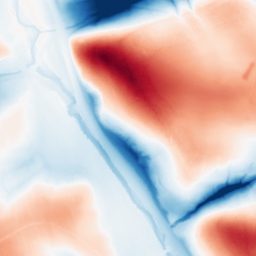
Category: classical
Decomposition family: gaussian_anisotropic
Decomposition parameters: sigma_x: 5
sigma_y: 50
Upsampling method: sinc_blackman
Upsampling parameters: scale: 4
kernel_size: 16
Upsampling scale: 4